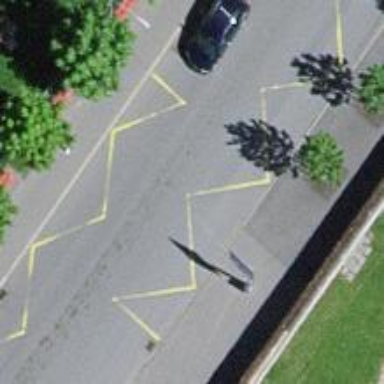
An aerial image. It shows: Bus stop with stop position for public transport.